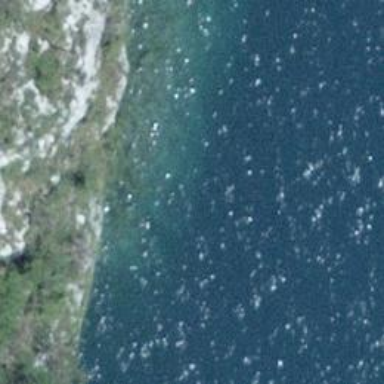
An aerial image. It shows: Cliff in nature.